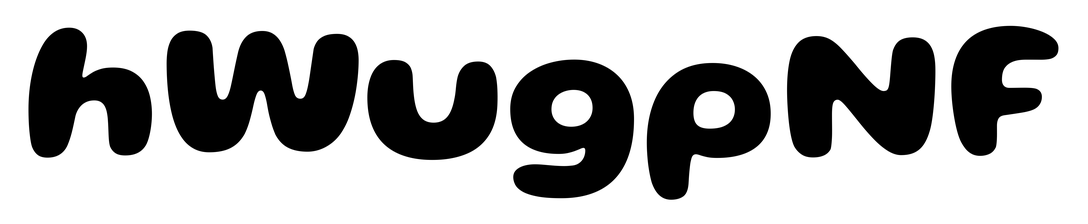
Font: Gluten_Bold